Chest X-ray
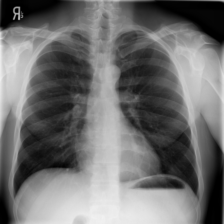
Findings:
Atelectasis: negative
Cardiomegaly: negative
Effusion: negative
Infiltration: positive
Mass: negative
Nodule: negative
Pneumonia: negative
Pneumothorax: negative
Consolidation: negative
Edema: negative
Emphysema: negative
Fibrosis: negative
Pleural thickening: negative
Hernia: negative